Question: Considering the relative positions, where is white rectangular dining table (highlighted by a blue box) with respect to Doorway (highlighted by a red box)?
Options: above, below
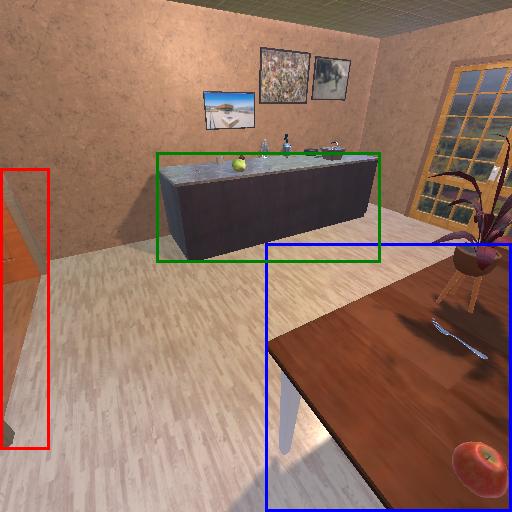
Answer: above